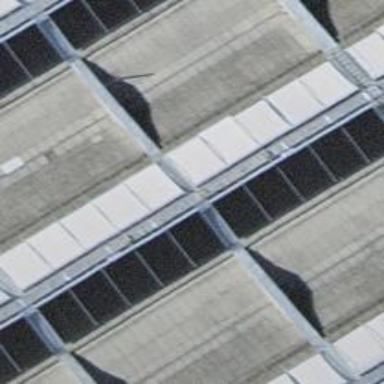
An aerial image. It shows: Solar power generator using photovoltaic method with solar photovoltaic panel types.